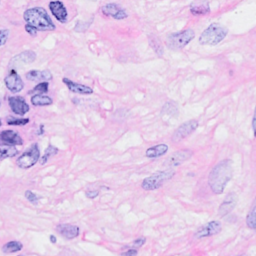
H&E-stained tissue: Breast